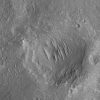
Atmospheric dust classification: not_dusty